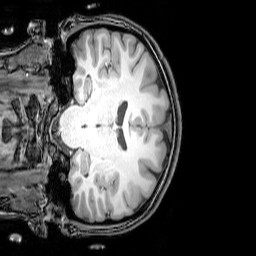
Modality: T1w
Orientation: coronal
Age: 24
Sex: female
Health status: healthy
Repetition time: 0.081 s
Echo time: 0.037 s